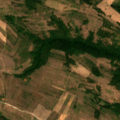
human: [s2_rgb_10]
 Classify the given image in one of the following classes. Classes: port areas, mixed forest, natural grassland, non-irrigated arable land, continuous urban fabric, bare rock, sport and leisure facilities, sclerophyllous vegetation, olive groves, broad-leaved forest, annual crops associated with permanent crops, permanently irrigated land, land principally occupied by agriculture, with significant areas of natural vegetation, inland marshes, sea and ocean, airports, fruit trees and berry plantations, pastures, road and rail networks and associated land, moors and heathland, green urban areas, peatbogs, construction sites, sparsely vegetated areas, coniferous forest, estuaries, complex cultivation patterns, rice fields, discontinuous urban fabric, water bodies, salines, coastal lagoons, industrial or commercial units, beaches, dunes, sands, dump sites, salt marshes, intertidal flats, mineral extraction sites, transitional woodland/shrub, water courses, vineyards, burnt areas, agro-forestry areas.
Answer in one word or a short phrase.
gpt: complex cultivation patterns, land principally occupied by agriculture, with significant areas of natural vegetation, broad-leaved forest